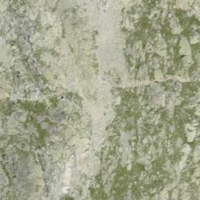
EUNIS habitat code: 48
Species observed at this site:
Jacobaea incana